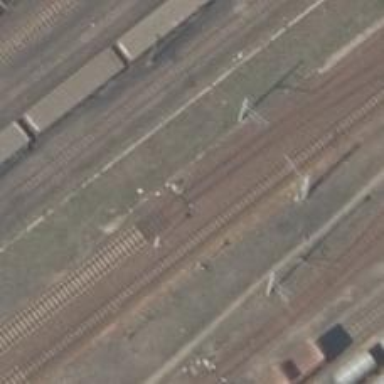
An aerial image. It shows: Railway switch.